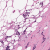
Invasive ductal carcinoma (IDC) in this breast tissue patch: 0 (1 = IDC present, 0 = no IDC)